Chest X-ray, AP view. Patient: 57 years old, sex M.
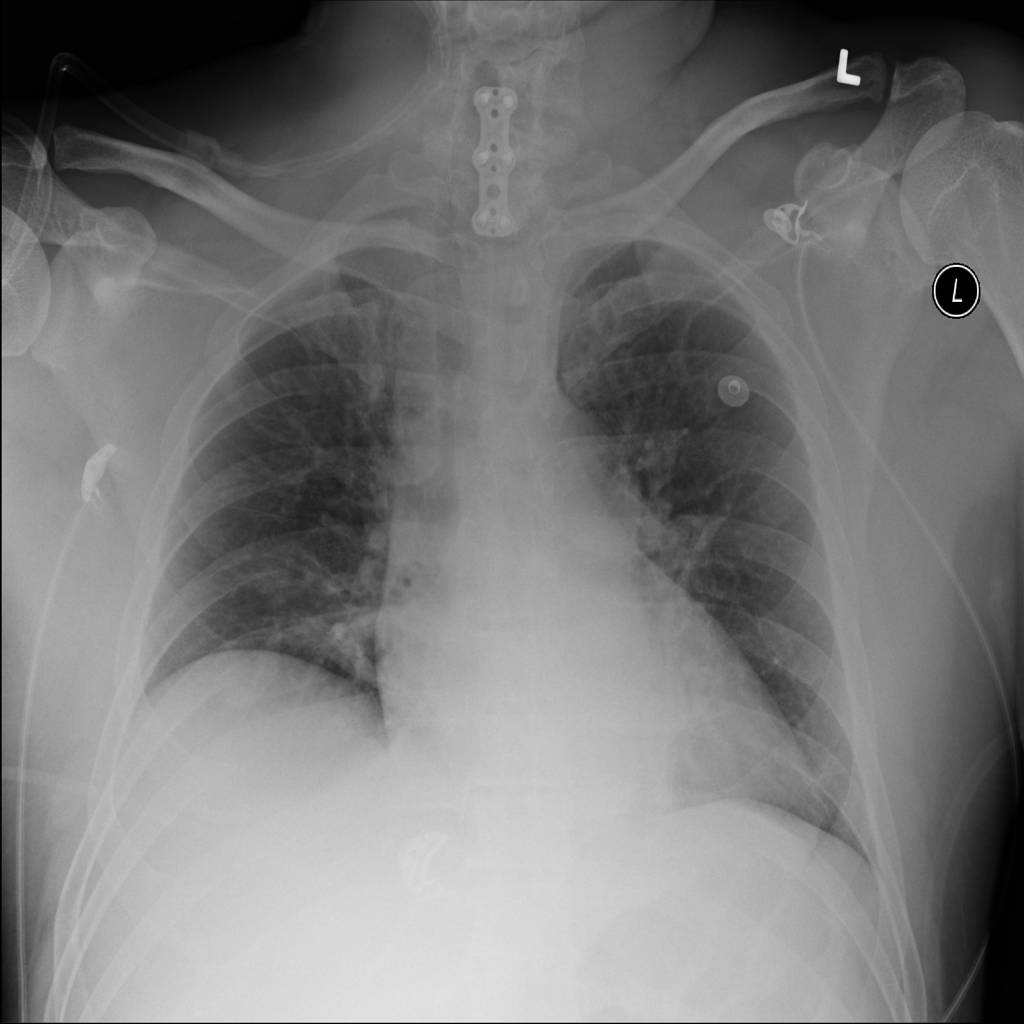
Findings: No Finding